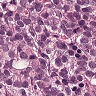
Metastatic tissue present: yes